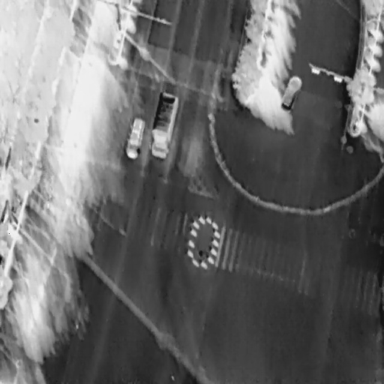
There is an OtherVehicle in the infrared image.